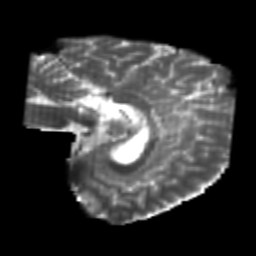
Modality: T2w
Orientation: sagittal
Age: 22
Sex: female
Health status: healthy
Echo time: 0.074 s